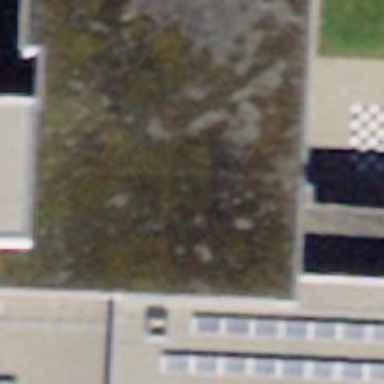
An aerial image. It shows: Library.